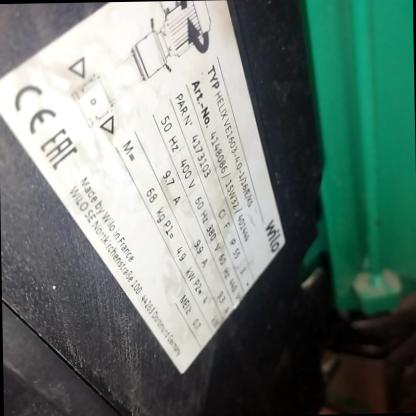
Klasa: tabliczka-znamionowa